Question:
As you can see , the background of the pop up box is in relatively black color and blur. How can i achieve the similar effect? Is the background blur effect use css to written or it is just a plain image?
Thank you.
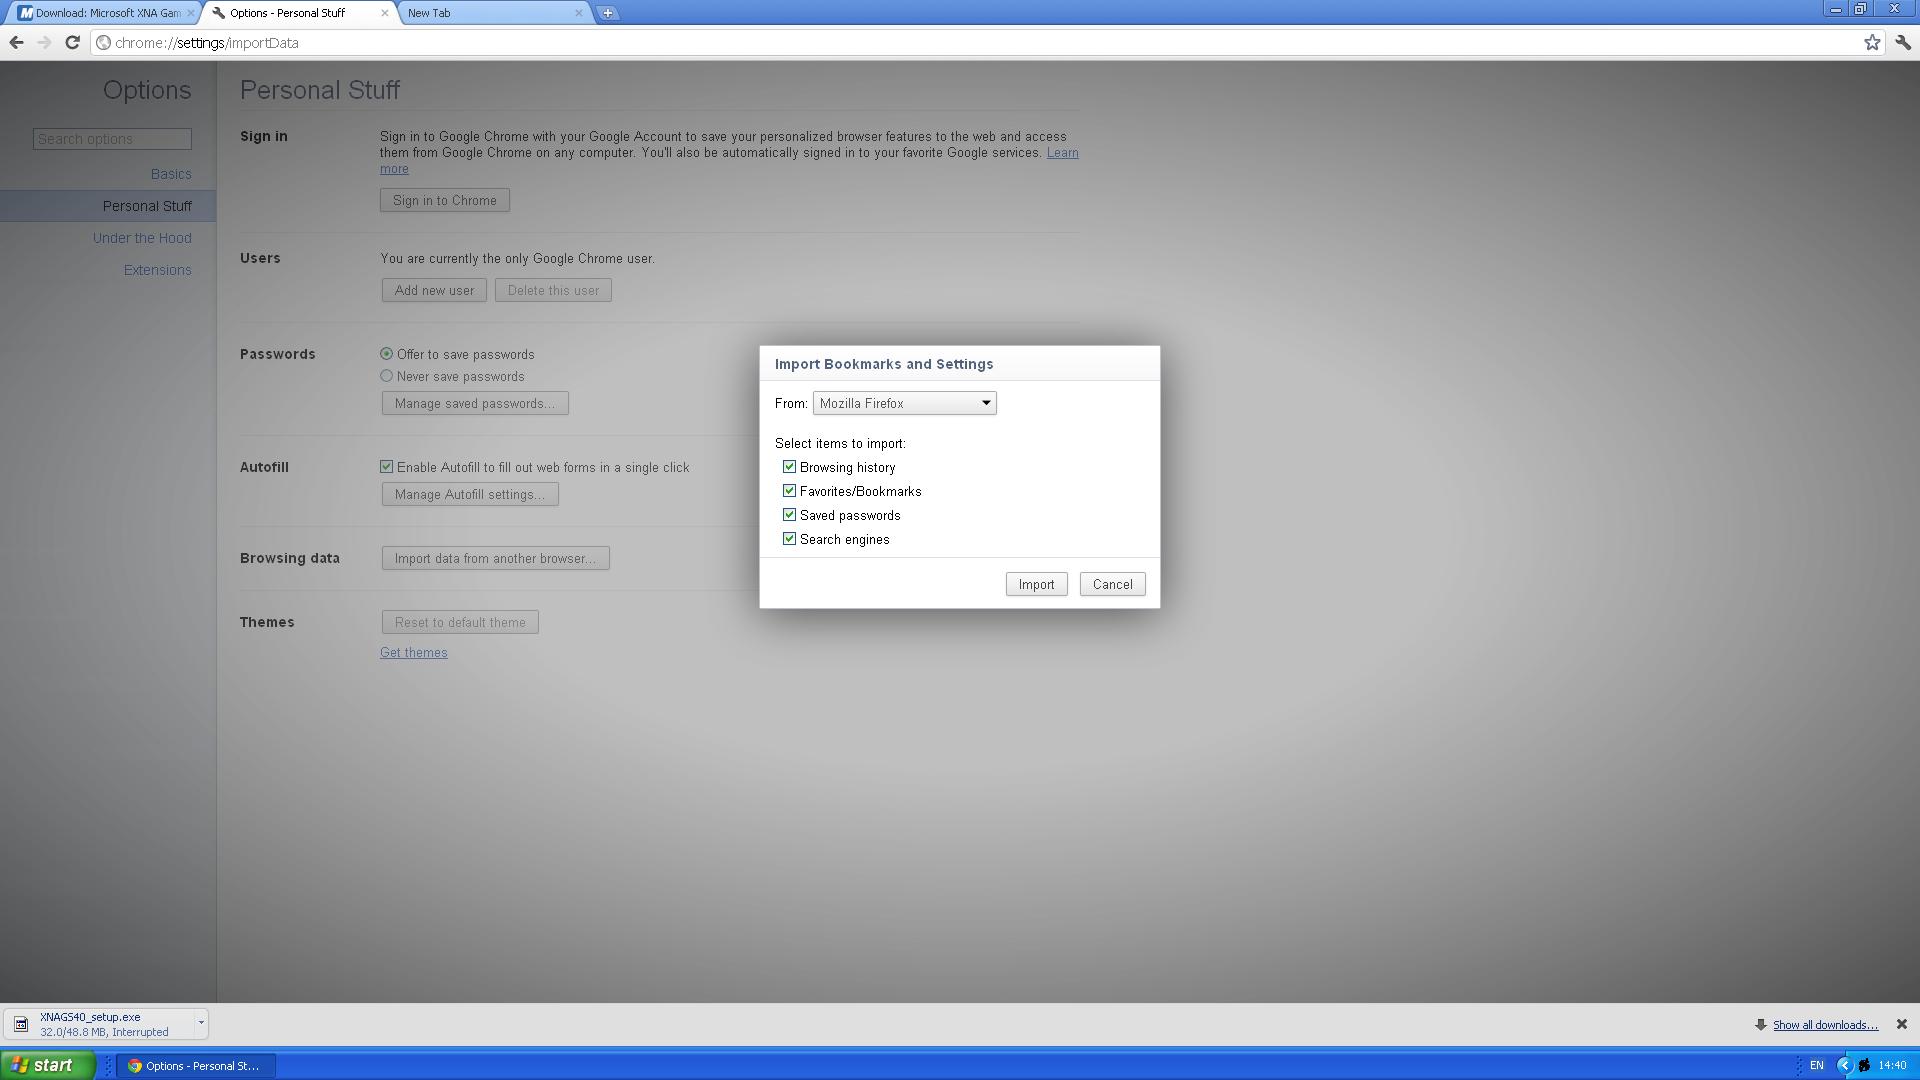
Answer: '''
.overlay
{
background: -webkit-radial-gradient(rgba(127, 127, 127, 0.5), rgba(127, 127, 127, 0.5) 35%, rgba(0, 0, 0, 0.7))
}
'''
Source: Inspecting the element
Edit:
<URL>